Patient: sex M, age 56
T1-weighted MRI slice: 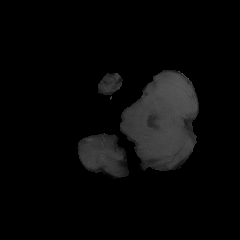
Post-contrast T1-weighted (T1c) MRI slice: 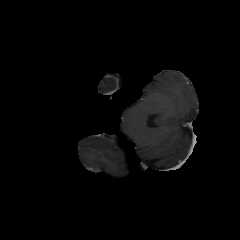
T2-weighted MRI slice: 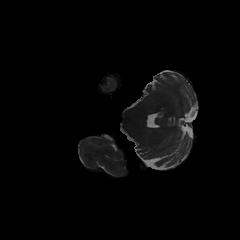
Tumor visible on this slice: no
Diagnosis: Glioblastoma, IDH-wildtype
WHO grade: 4